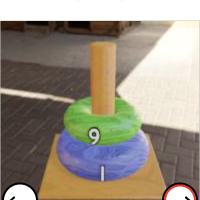
Task: sum
Answer: 10